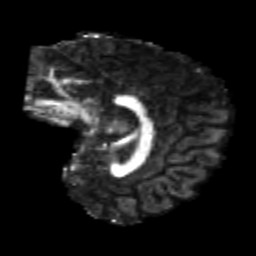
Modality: FA
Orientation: sagittal
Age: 20
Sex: female
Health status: healthy
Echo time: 0.074 s